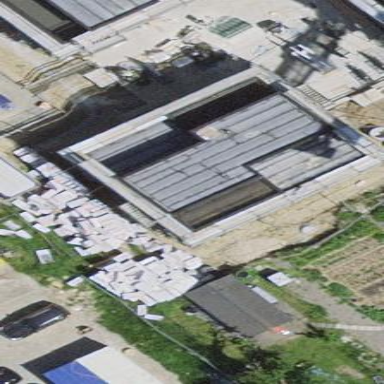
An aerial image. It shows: Building with flat roof.